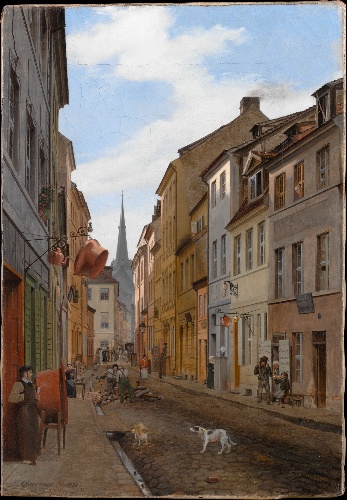
Title: Parochialstrasse in Berlin
Artist: Eduard Gaertner
Artist bio: German, Berlin 1801–1877 Zechlin
Date: 1831
Object type: Painting
Classification: Paintings
Medium: Oil on canvas
Dimensions: 16 x 11 in. (40.6 x 27.9 cm)
Department: European Paintings
Credit line: Catharine Lorillard Wolfe Collection, Wolfe Fund, and funds from various donors, by exchange, 2006
Accession year: 2006
Repository: Metropolitan Museum of Art, New York, NY
Tags: Buildings|Men|Streets|Dogs